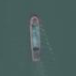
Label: civil